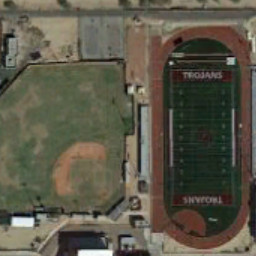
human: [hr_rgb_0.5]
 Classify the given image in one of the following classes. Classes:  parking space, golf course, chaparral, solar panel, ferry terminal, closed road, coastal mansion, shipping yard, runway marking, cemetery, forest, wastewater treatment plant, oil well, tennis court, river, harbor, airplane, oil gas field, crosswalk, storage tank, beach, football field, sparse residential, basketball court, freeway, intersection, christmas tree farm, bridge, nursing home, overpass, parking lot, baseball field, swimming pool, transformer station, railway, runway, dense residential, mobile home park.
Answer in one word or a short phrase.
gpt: football field